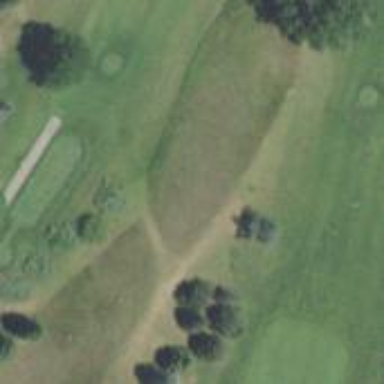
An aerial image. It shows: Golf rough area.